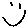
Label: smiley face